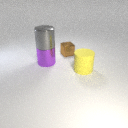
small brown metal cube to the left of large yellow rubber cylinder